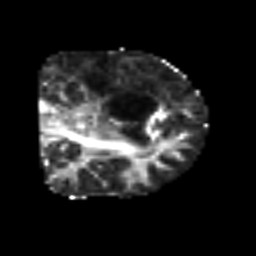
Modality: FA
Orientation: coronal
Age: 43
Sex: male
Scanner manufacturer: siemens
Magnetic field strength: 3 T
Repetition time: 6.1 s
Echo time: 0.101 s